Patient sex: M
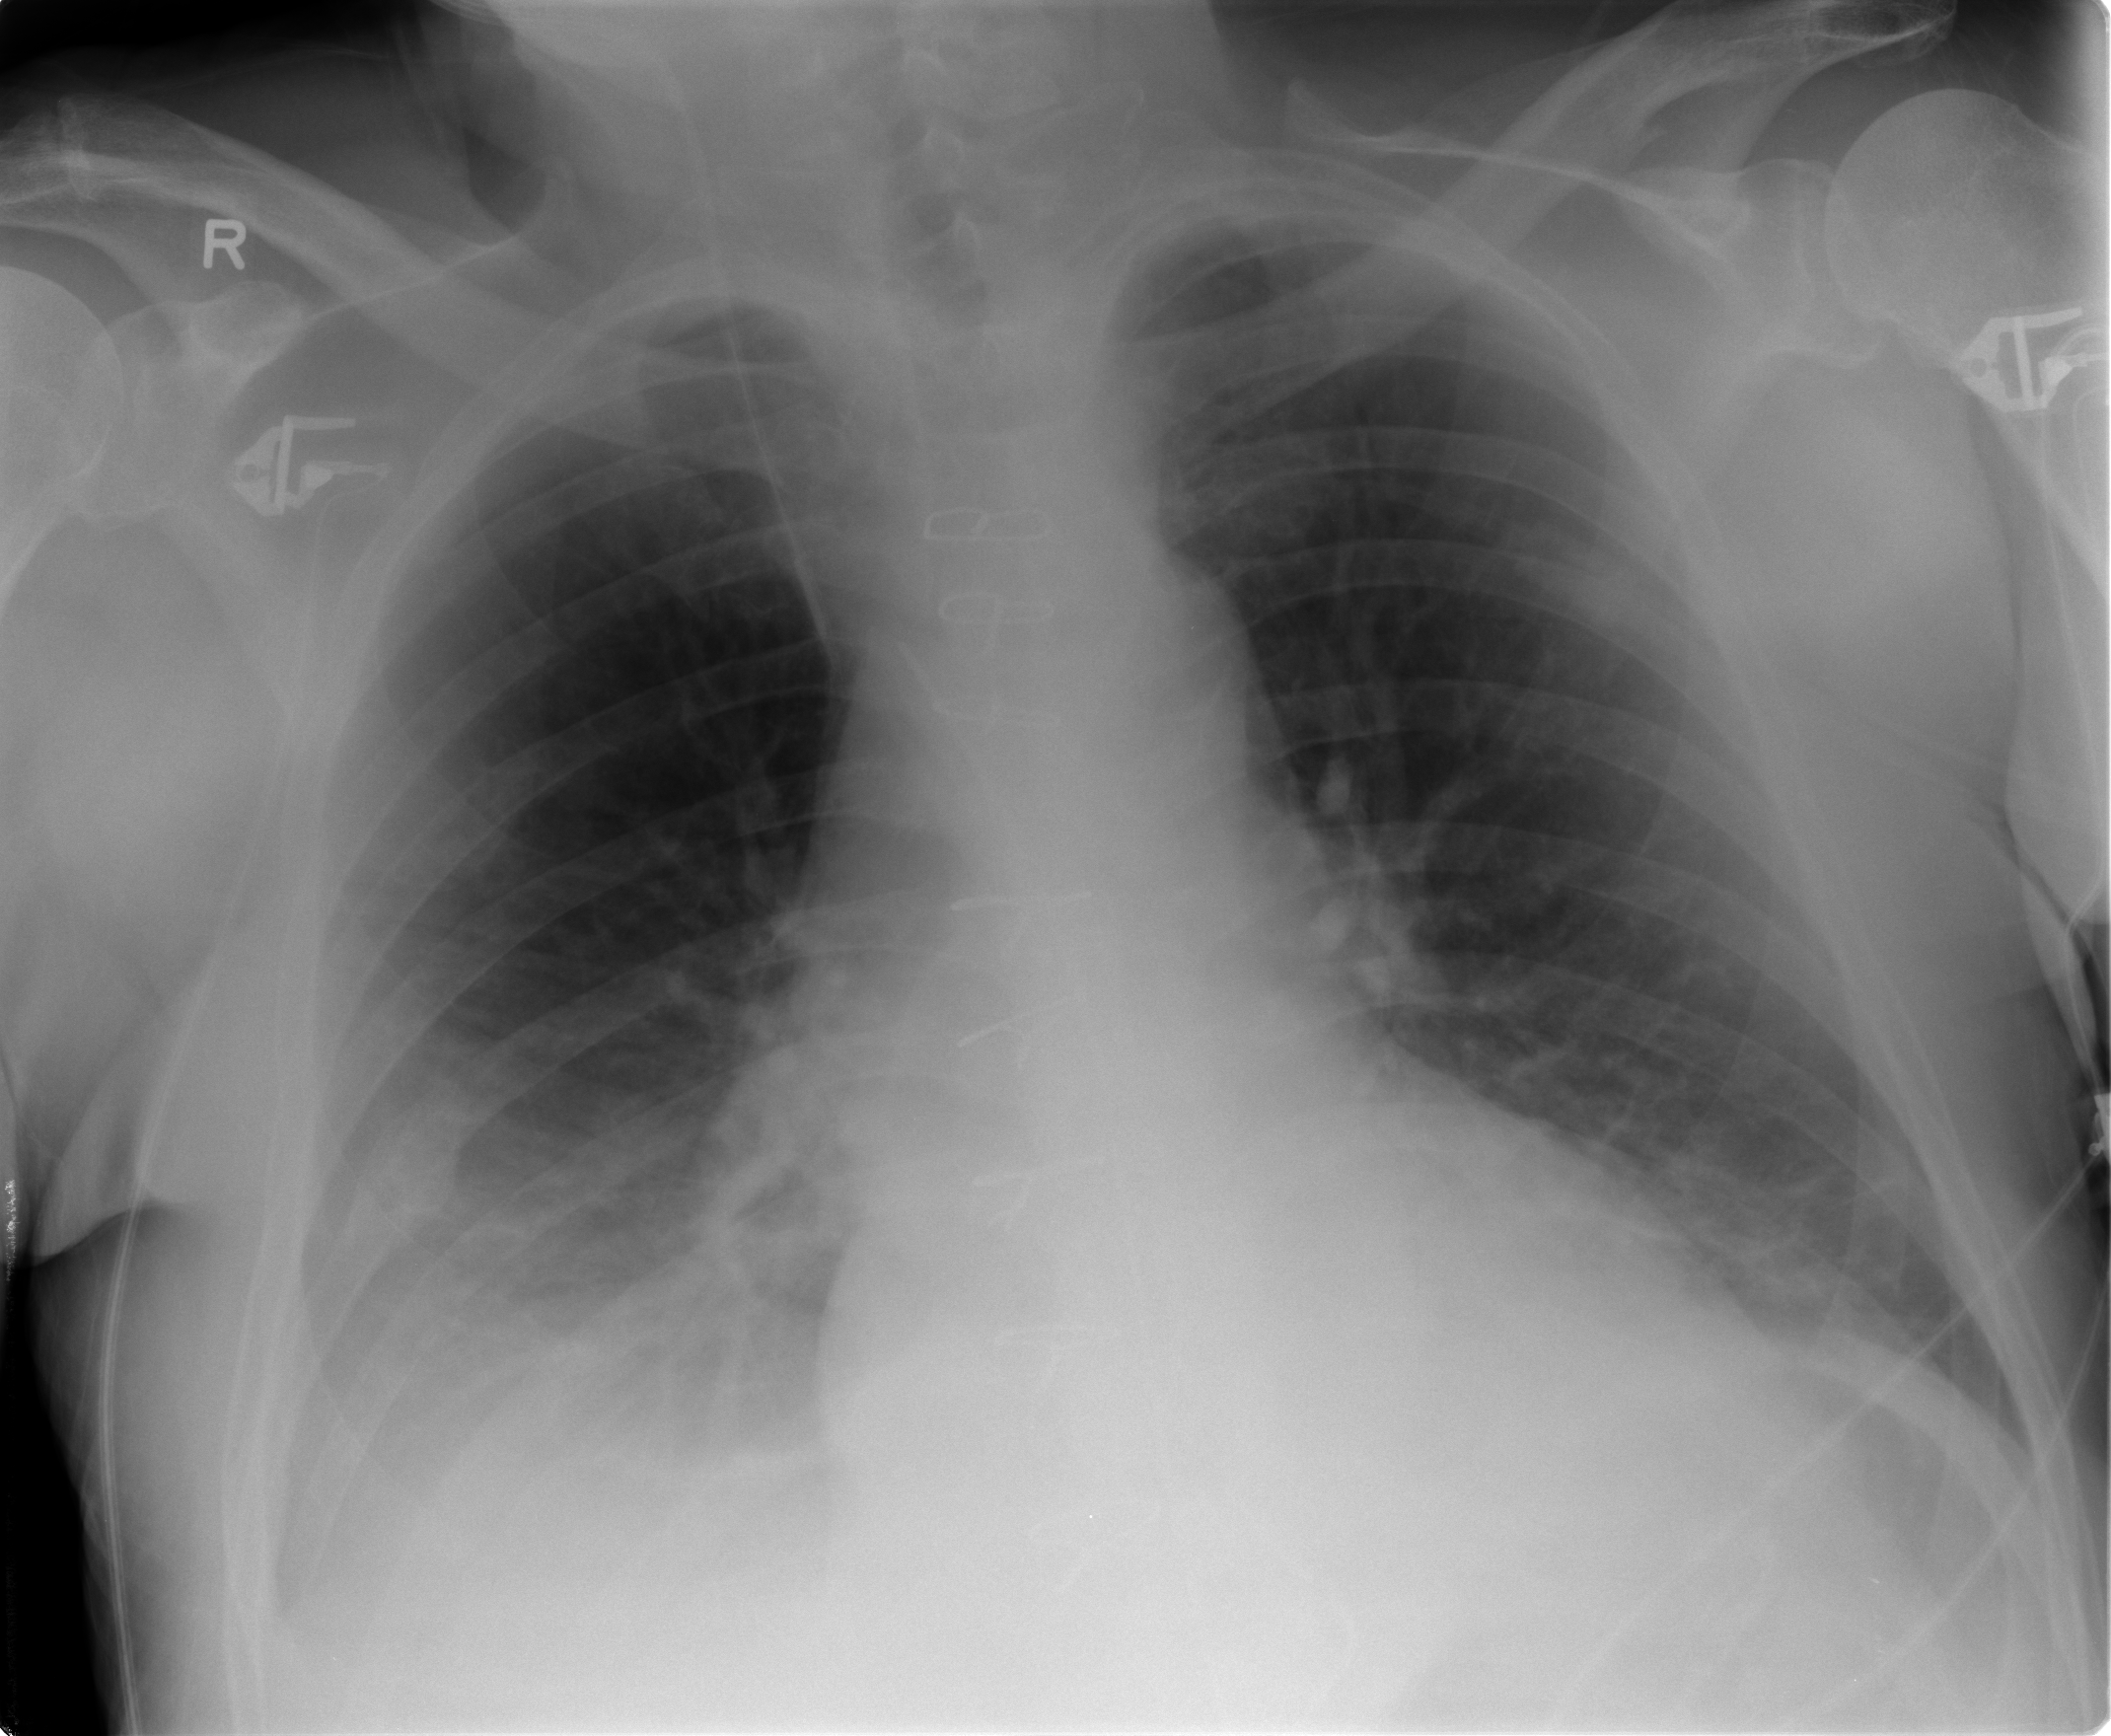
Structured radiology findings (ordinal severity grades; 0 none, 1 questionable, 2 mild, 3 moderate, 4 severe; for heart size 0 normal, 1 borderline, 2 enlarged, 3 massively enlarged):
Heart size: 0
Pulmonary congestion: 2
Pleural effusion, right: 3
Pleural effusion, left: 0
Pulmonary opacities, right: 0
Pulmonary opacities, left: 0
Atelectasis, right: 2
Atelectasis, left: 2